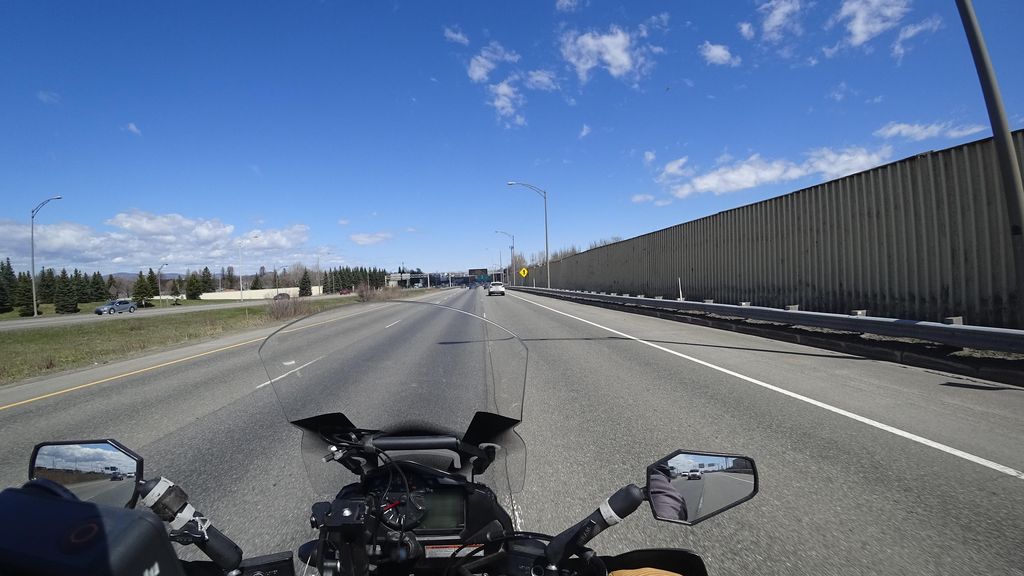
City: quebec_city